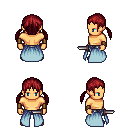
a pixel art fantasy rpg character, male body template, human, tanned skin, overskirt, metal pants, brunette twin-tailed hairstyle, leather bracers, brown shoes, dagger, four views (front, back, left, right), 2x2 character sprite sheet, small pixel art, hard edges, no anti-aliasing